Aerial crown-view tile of a tropical tree (Barro Colorado Island, Panama), acquired 20250818:
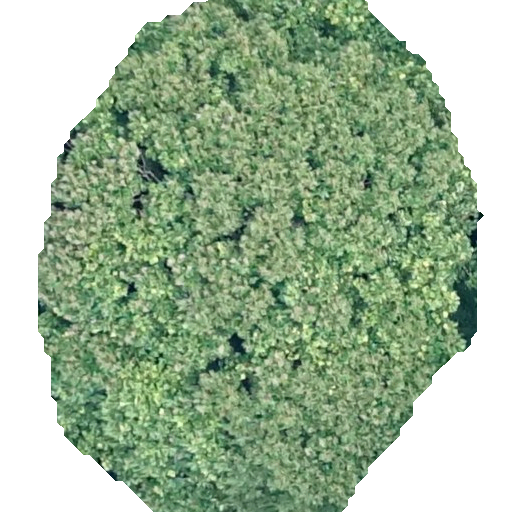
Species: Dipteryx oleifera
GBIF accepted scientific name: Dipteryx oleifera
Crown area: 270.42 m²